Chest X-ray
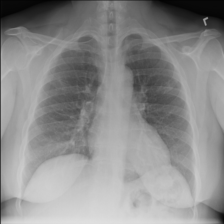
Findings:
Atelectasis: negative
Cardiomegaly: negative
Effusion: negative
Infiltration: negative
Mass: negative
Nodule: negative
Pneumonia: negative
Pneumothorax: negative
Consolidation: negative
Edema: negative
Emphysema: negative
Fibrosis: negative
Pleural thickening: negative
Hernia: negative